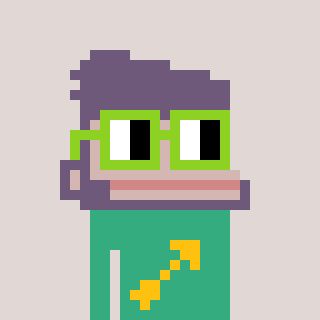
a pixel art character with square light green glasses, a ape-shaped head and a teal-colored body on a warm background